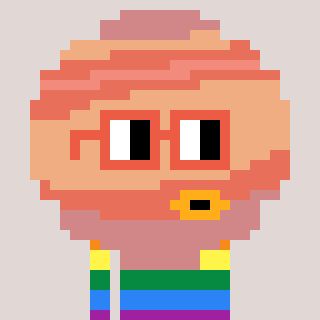
a pixel art character with square orange glasses, a jupiter-shaped head and a grayscale-colored body on a warm background